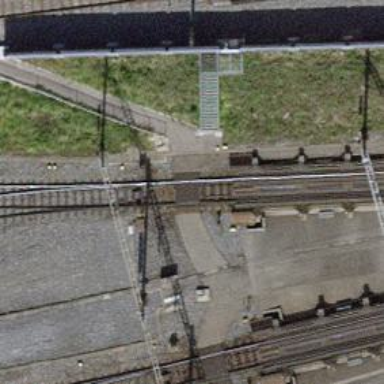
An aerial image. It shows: Railway switch.